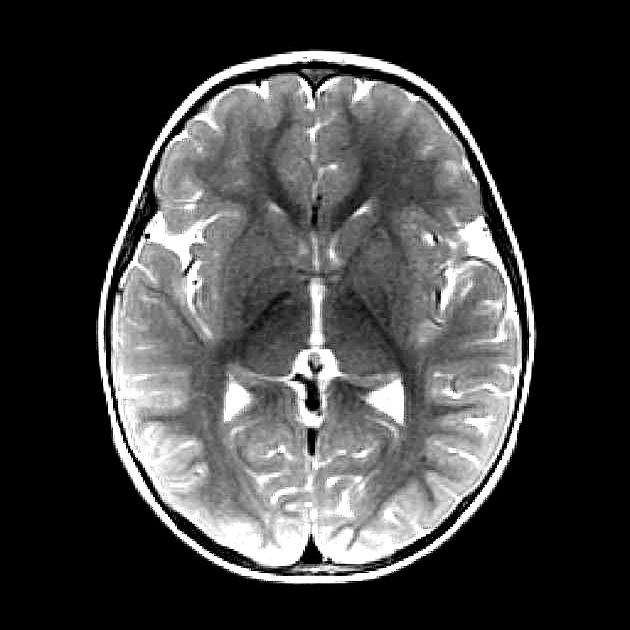
Label: notumor